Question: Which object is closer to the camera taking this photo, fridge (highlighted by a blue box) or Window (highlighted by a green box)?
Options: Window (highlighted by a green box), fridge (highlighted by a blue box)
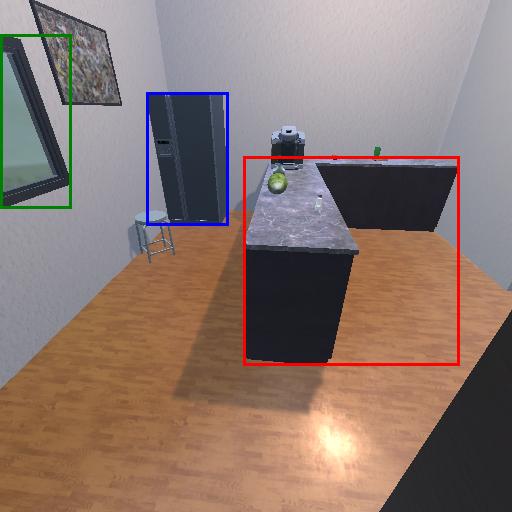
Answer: Window (highlighted by a green box)